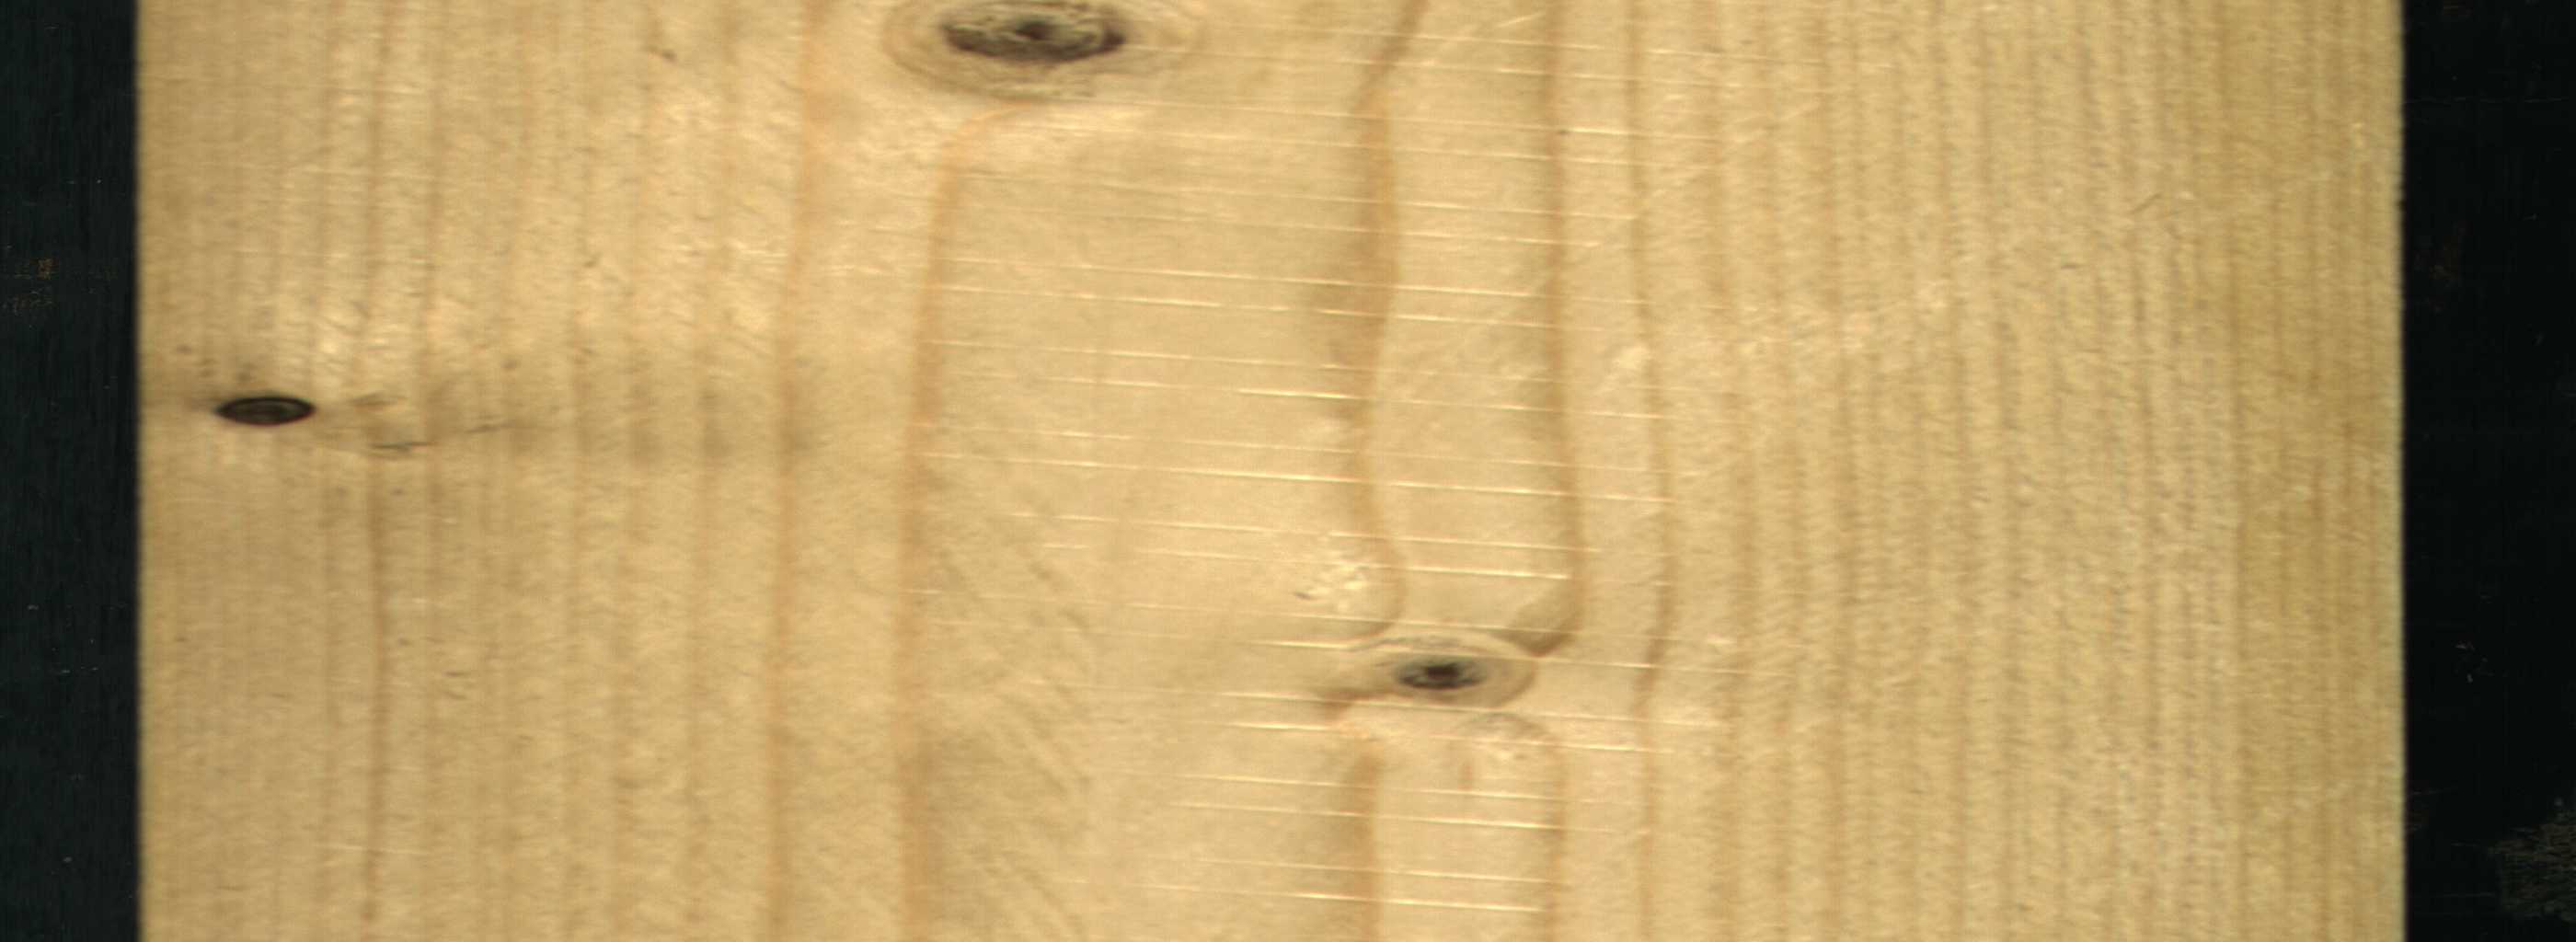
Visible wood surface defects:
Dead_Knot
Live_Knot
Live_Knot